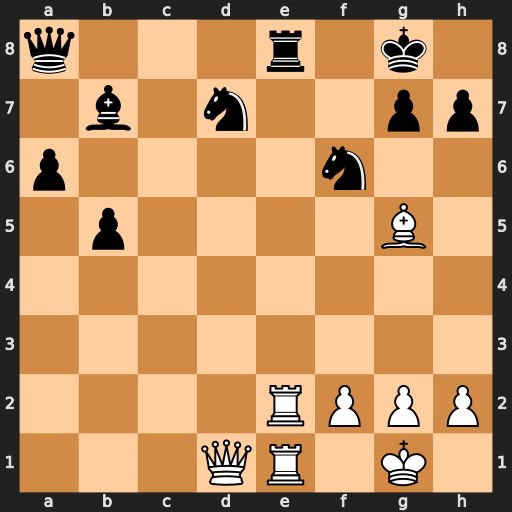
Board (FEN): q3r1k1/1b1n2pp/p4n2/1p4B1/8/8/4RPPP/3QR1K1
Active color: w
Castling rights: -
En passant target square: -
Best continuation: Rxe8+ Nxe8 Qxd7